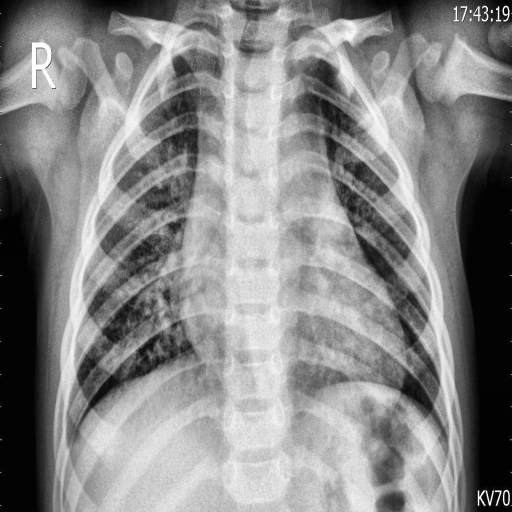
Finding: PNEUMONIA